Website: macys
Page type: customer-info-address
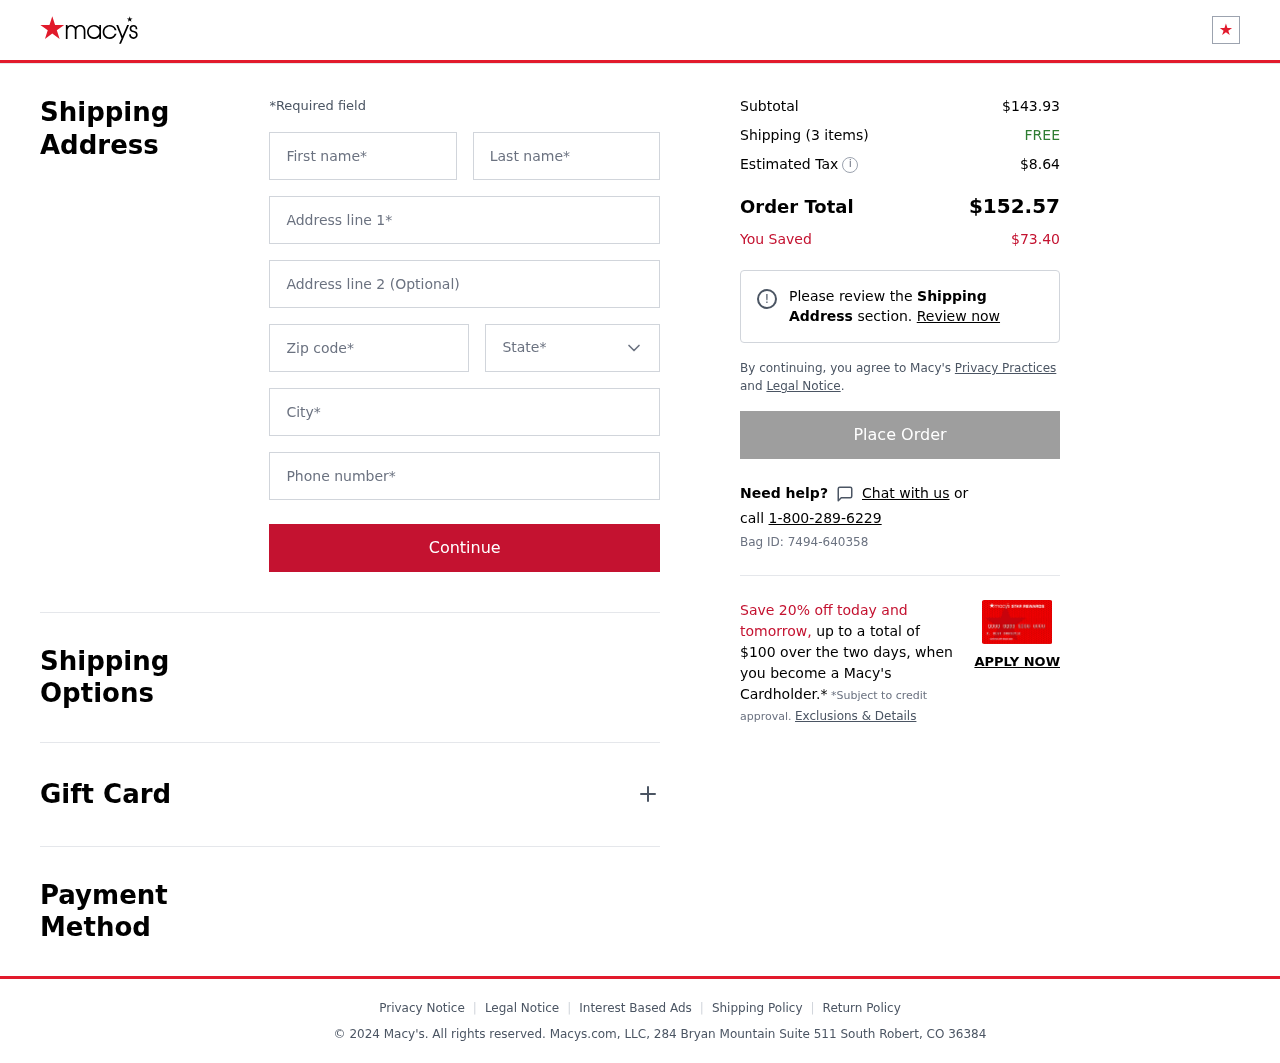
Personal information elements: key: PII_CITY
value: South Robert
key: PII_FIRSTNAME
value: Joe
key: PII_LASTNAME
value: Morgan
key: PII_PHONE
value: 6228077304
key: PII_POSTCODE
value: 36384
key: PII_STATE
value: Colorado
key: PII_STREET
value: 284 Bryan Mountain Suite 511
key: PII_STREET2
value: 017 Weber Junction
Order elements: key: ORDER_SUBTOTAL
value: $143.93
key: ORDER_NUM_ITEMS
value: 3
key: ORDER_SHIPPING_COST
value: FREE
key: ORDER_TAX
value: $8.64
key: ORDER_TOTAL
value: $152.57
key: ORDER_SAVINGS
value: $73.40
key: ORDER_BAG_ID
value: Bag ID: 7494-640358